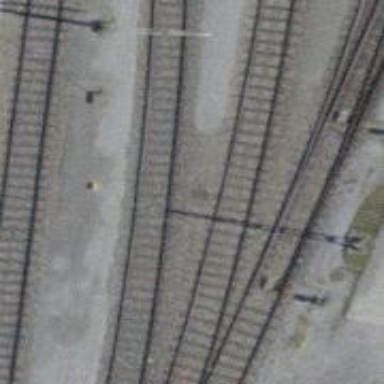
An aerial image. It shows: Rail yard with electrified rails and single track.